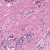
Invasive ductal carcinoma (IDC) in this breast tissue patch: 1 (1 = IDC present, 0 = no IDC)